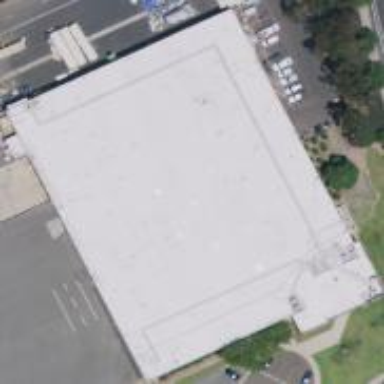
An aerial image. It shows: Industrial building.